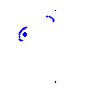
Particle: proton